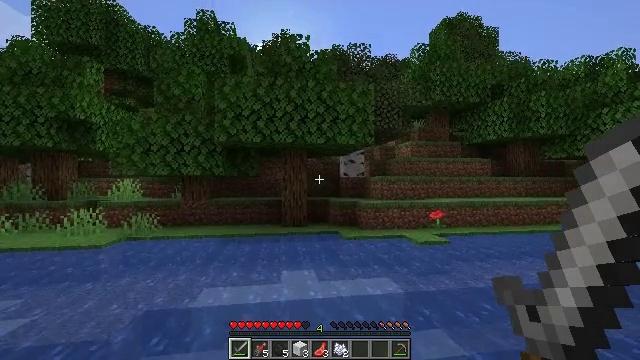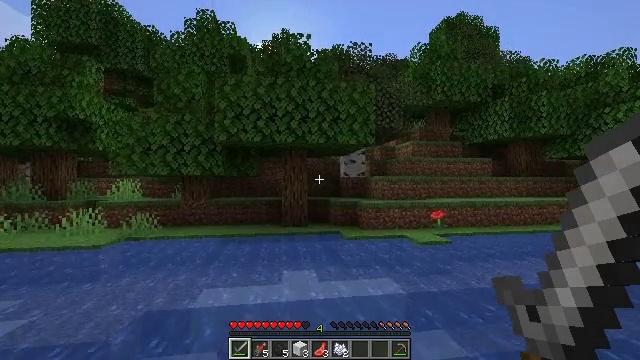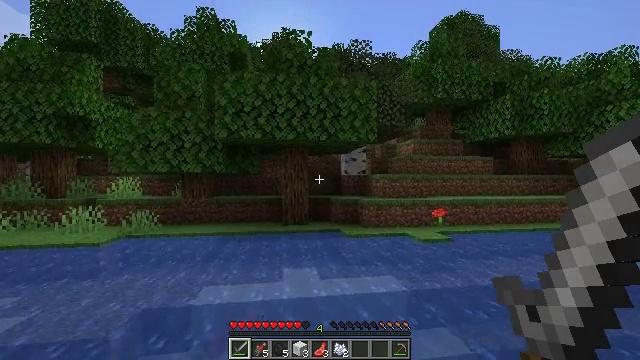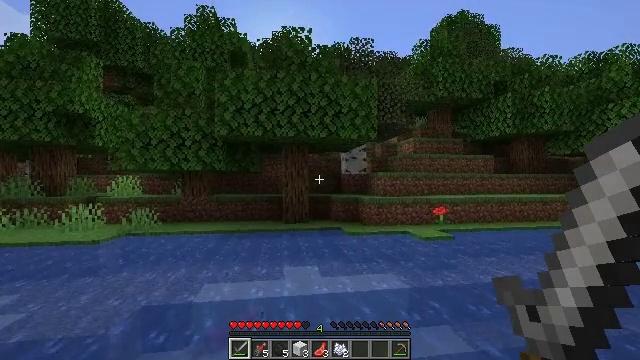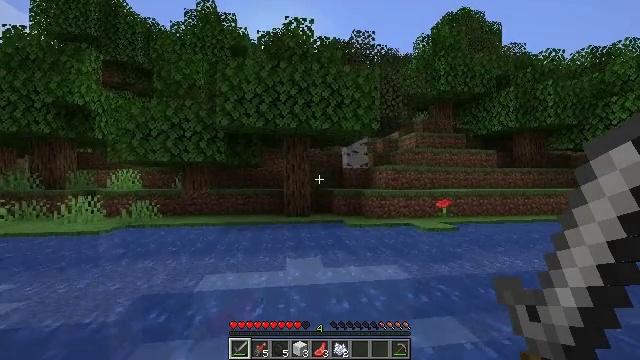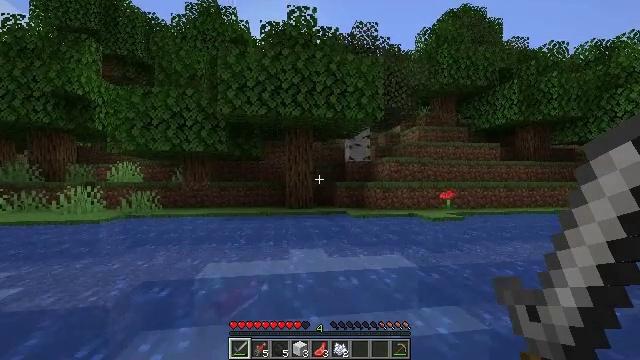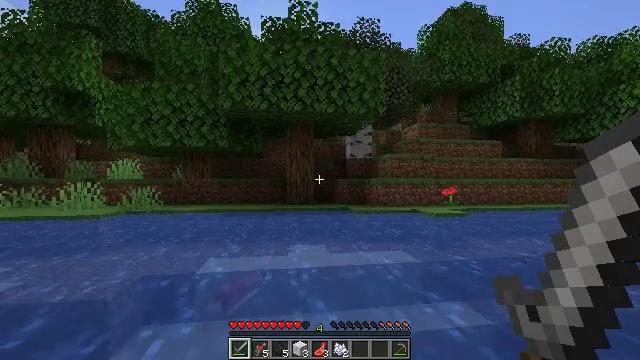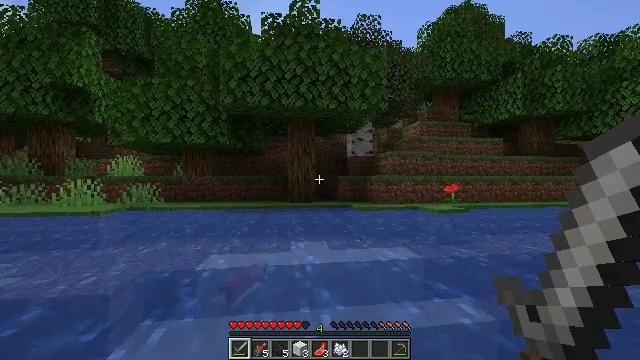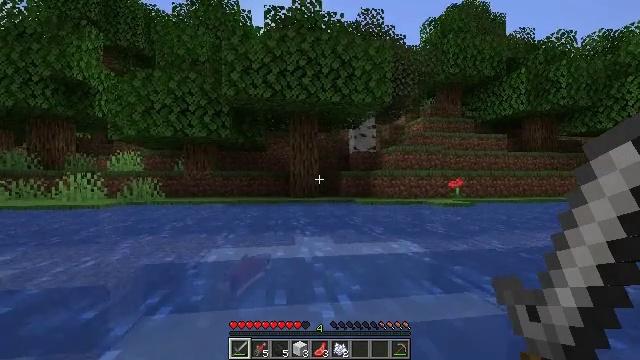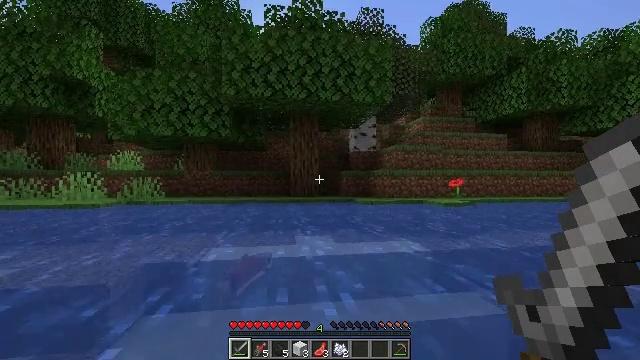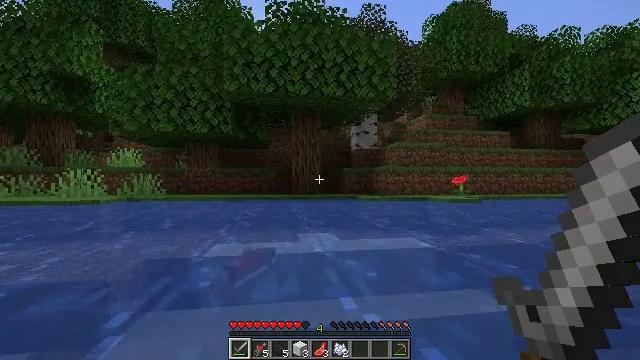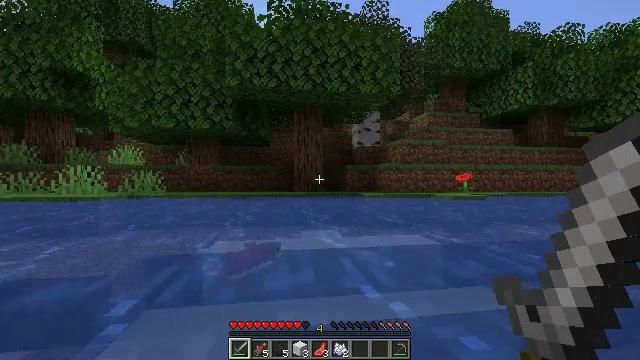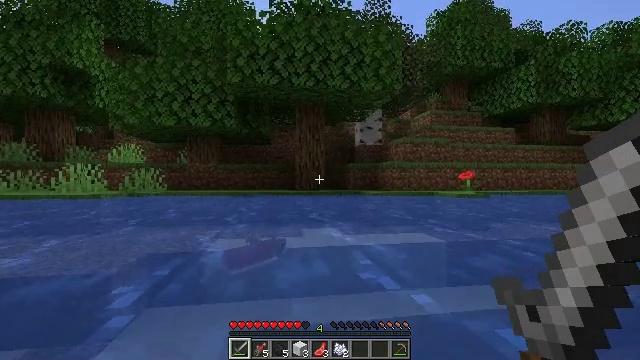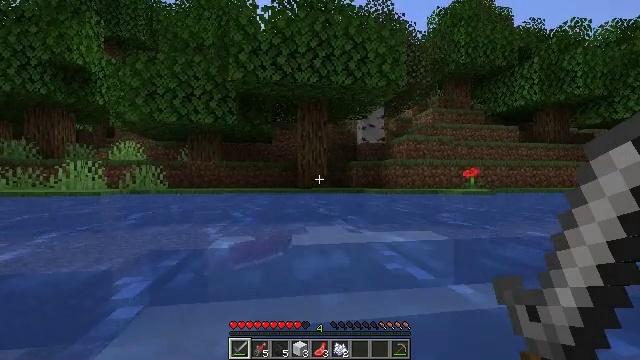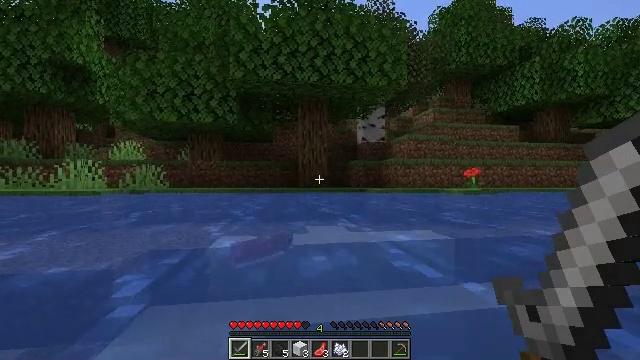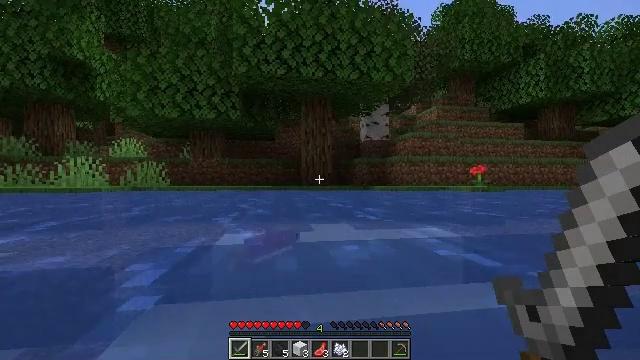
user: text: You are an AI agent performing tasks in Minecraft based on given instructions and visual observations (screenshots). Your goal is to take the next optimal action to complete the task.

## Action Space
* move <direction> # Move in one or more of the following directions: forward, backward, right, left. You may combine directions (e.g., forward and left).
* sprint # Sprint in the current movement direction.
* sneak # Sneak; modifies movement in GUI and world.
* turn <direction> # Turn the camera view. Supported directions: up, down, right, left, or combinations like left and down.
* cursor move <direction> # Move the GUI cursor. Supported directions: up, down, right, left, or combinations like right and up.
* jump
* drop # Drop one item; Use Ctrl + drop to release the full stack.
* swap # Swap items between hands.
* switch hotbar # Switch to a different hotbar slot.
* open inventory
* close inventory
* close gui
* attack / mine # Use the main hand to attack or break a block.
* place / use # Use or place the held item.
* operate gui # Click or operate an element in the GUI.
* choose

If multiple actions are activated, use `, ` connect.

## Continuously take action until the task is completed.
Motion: motion action
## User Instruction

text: Kill aquatic mobs.
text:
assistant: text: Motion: move forward and move left, jump
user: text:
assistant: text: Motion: move forward and move left, jump
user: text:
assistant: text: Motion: move forward and move left, jump
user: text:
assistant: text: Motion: move forward and move left, jump
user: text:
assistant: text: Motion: move forward and move left
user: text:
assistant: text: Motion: move forward and move left
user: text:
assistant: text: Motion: move forward and move left
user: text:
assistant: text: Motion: move forward and move left
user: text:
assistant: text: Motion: move forward and move left
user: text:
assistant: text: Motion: move forward and move left
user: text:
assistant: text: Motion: move forward and move left
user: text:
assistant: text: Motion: move forward and move left
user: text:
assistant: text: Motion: move forward and move left
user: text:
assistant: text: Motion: move forward and move left
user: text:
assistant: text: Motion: move forward and move left
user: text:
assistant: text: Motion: move forward and move left
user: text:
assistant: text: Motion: move forward and move left
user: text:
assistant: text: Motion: move forward and move left
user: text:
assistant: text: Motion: move forward and move left
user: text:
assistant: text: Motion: move forward and move left
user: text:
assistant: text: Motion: move forward and move left
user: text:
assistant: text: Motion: move forward and move left
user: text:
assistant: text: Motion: move forward and move left
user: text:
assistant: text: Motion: move forward and move left
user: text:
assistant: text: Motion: move forward and move left
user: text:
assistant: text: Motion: move forward and move left
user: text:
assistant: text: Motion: move forward and move left
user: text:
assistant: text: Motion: move forward and move right
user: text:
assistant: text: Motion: move forward and move right
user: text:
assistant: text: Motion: move forward and move right